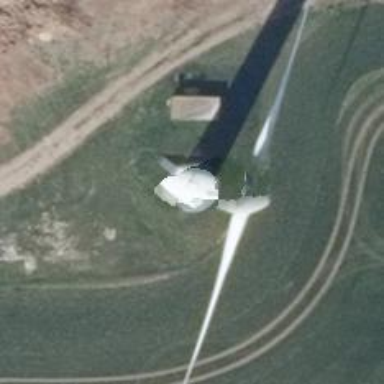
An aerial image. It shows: Wind generator powered by horizontal axis wind turbine.